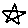
Label: star